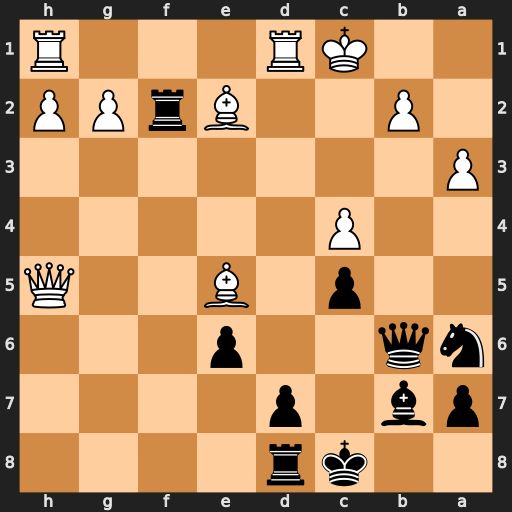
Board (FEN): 2kr4/pb1p4/nq2p3/2p1B2Q/2P5/P7/1P2BrPP/2KR3R
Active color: b
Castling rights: -
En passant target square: -
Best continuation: Rf5 Qg4 Rxe5